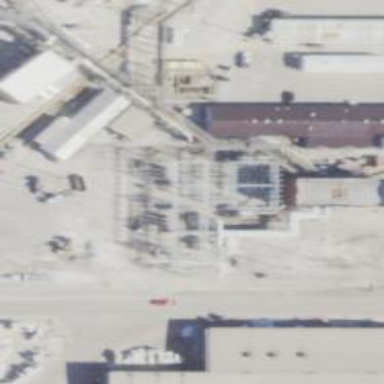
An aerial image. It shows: Industrial substation with power supply facilities.